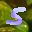
Label: 5